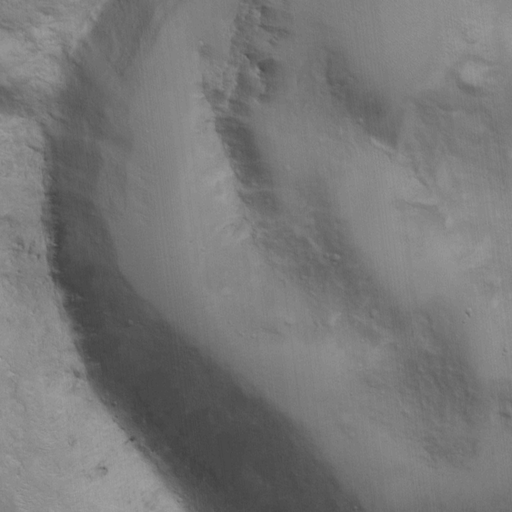
Classes present: Background